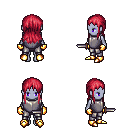
a pixel art fantasy rpg character, female body template, dark elf, purple skin, steel chest armor, metal pants, ruby red unkempt hairstyle, gold gloves, gold boots, dagger, four views (front, back, left, right), 2x2 character sprite sheet, small pixel art, hard edges, no anti-aliasing